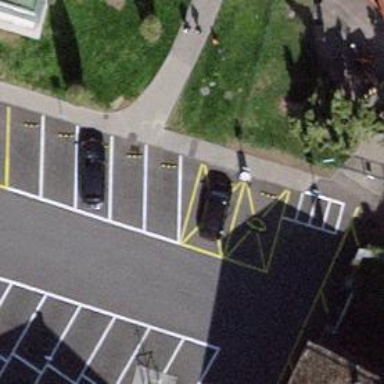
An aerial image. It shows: Charging station.